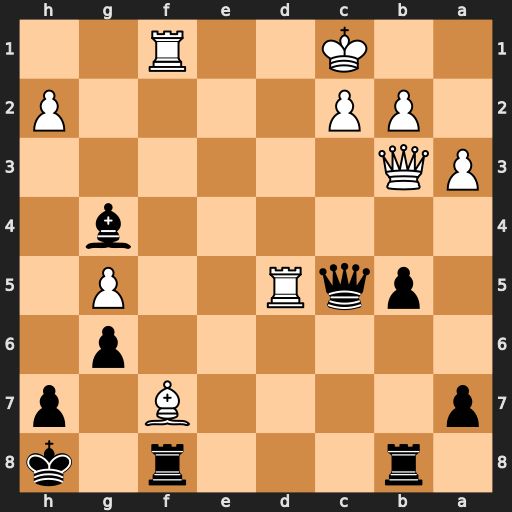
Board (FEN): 1r3r1k/p4B1p/6p1/1pqR2P1/6b1/PQ6/1PP4P/2K2R2
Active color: b
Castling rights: -
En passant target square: -
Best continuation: Rxf7 Rxc5 Rxf1+